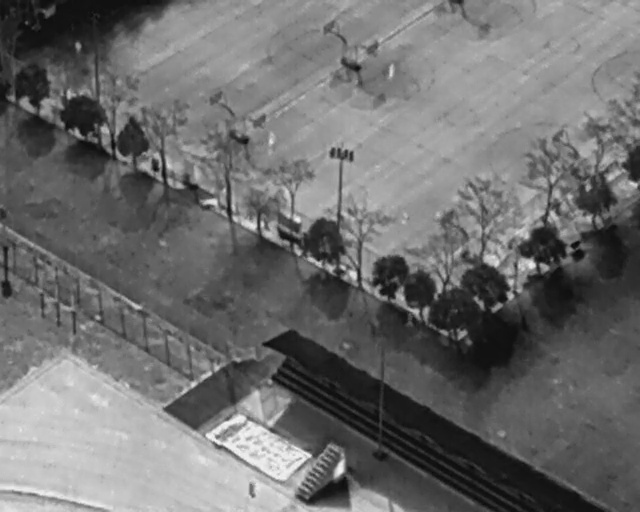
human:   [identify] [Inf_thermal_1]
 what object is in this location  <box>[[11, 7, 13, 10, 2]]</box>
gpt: <ref>1 small person at the top left</ref>